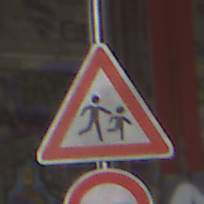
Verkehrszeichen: KinderLinks
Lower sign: Ueberholverbot
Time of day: Midday
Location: Roofed (Special)
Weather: Overcast
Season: NotSpecified
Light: Natural